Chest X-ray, PA view. Patient: 16 years old, sex F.
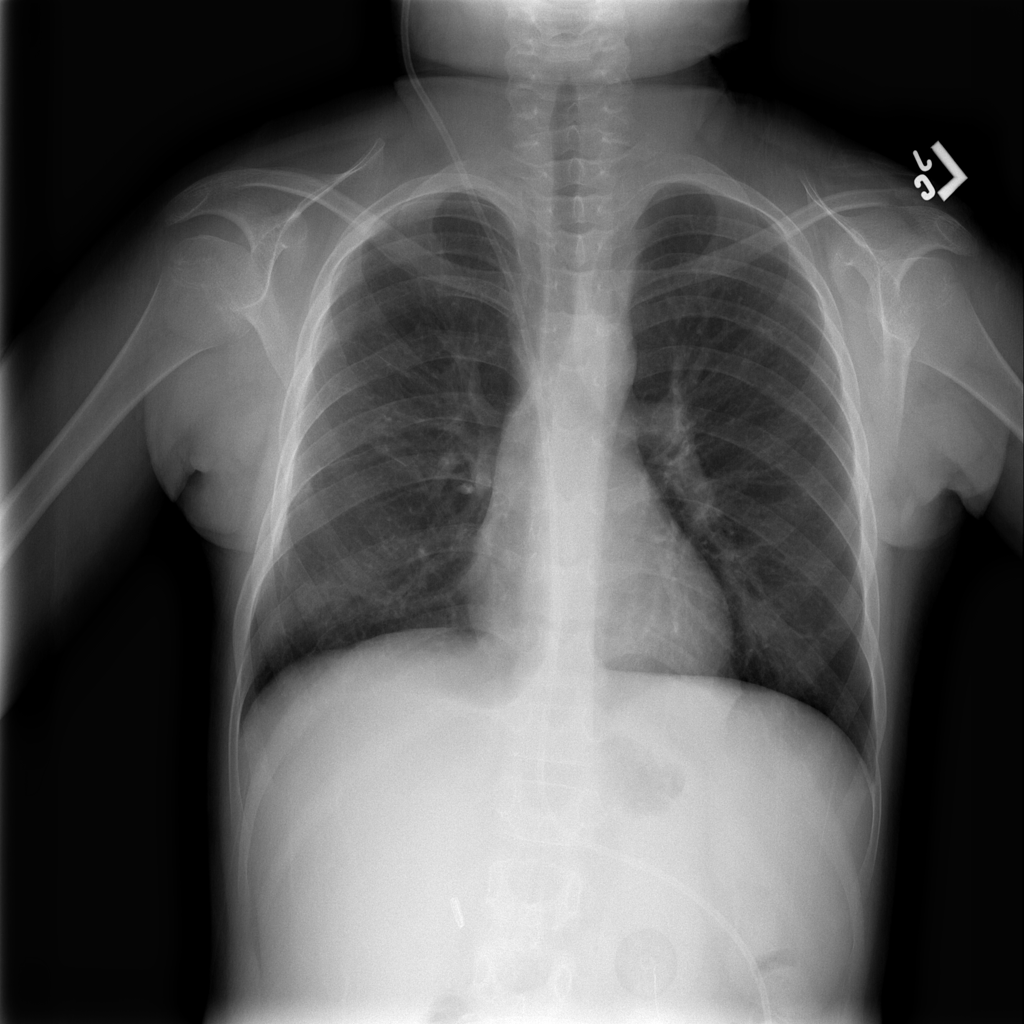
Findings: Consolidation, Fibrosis